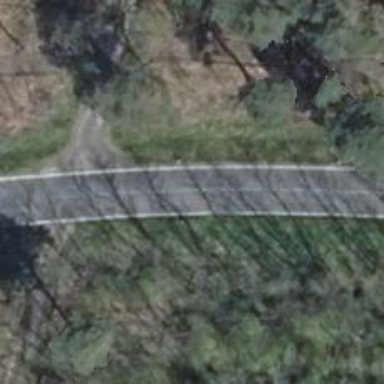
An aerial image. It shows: Secondary road with asphalt surface.